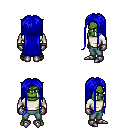
a pixel art fantasy rpg character, male body template, orc, green skin, white long-sleeve shirt, teal pants, blue extra-long hairstyle, metal gloves, metal boots, four views (front, back, left, right), 2x2 character sprite sheet, small pixel art, hard edges, no anti-aliasing